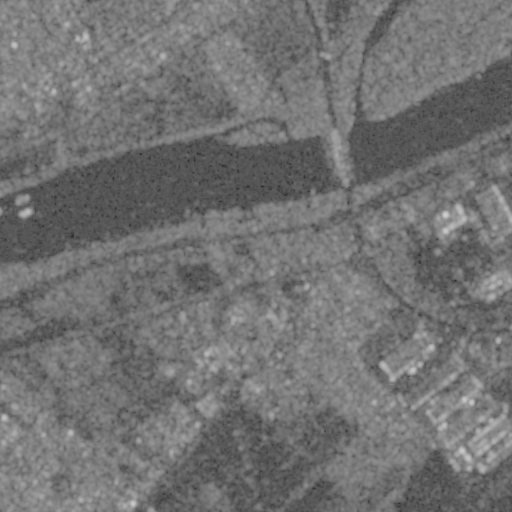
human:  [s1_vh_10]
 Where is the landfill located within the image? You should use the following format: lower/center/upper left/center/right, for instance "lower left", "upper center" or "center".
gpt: The landfill is located in the upper left of the image.
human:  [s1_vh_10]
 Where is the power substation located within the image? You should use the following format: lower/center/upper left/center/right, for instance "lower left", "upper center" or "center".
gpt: The power substation is located in the upper left of the image.
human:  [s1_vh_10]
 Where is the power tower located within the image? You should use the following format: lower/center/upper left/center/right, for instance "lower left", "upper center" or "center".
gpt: The power tower is located in the upper left of the image.
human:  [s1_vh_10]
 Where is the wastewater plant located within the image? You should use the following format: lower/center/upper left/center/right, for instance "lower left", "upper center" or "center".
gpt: The wastewater plant is located in the upper left of the image.
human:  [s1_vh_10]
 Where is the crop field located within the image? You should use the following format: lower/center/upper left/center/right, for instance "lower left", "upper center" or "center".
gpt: There is no crop field in the image.

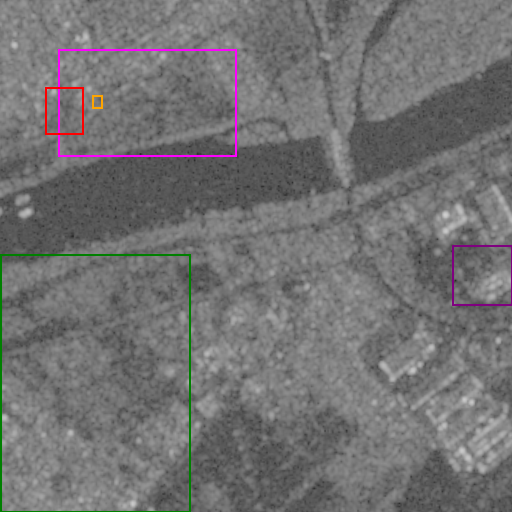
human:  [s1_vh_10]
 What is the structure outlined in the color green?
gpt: The structure outlined in green is a crop field.
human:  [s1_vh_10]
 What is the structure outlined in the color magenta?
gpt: The structure outlined in magenta is a landfill.
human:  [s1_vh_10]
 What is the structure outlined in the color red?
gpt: The structure outlined in red is a park.
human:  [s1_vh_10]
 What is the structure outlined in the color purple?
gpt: The structure outlined in purple is a parking lot.
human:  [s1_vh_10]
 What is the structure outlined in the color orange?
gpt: The structure outlined in orange is a wastewater plant.
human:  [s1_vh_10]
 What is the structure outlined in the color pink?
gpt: There is no pink outline.